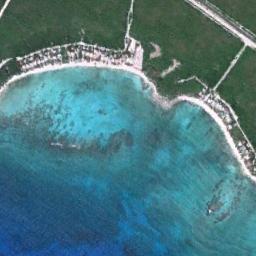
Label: beach